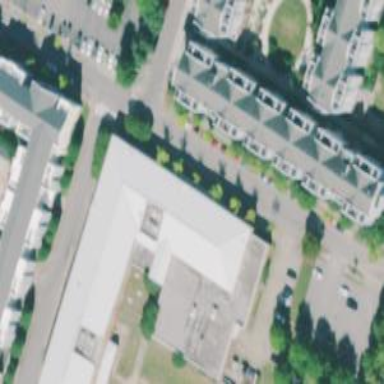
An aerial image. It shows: Dormitory building.